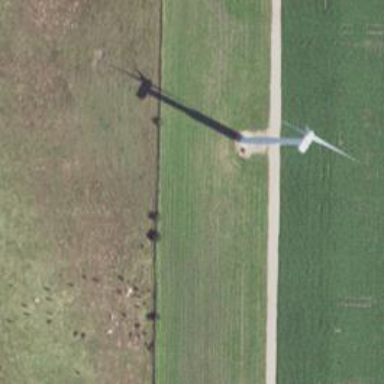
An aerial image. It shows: Wind turbine power generator.